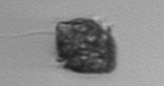
Label: Kryptoperidinium_triquetrum